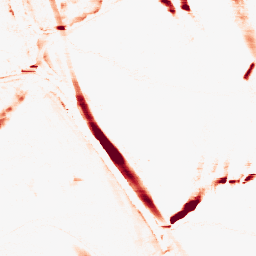
Category: morphological
Decomposition family: morphological_rect
Decomposition parameters: operation: opening
width: 20
height: 3
Upsampling method: sinc_hamming
Upsampling parameters: scale: 2
kernel_size: 16
Upsampling scale: 2